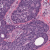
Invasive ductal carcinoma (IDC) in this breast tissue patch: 1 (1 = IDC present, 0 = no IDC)